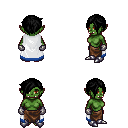
a pixel art fantasy rpg character, female body template, orc, green skin, white trimmed cape, robe skirt, black pixie cut hairstyle, metal gloves, metal boots, four views (front, back, left, right), 2x2 character sprite sheet, small pixel art, hard edges, no anti-aliasing